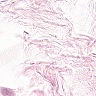
Metastatic tissue present: no